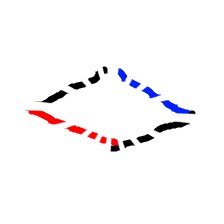
Shape: rhombus